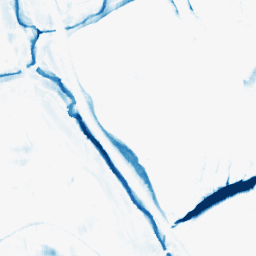
Category: morphological
Decomposition family: morphological_rect
Decomposition parameters: operation: closing
width: 10
height: 20
Upsampling method: quadratic
Upsampling parameters: scale: 4
Upsampling scale: 4